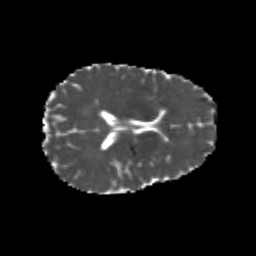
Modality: MD
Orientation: axial
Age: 25
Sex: male
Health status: healthy
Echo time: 0.074 s